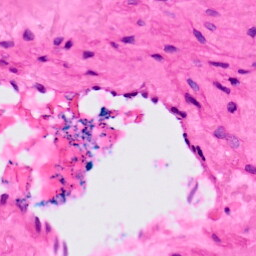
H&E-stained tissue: Lung